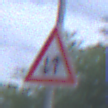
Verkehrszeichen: Gegenverkehr
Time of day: SunriseSunset
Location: Outdoor (Urban)
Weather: PartlyCloudy
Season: NotSpecified
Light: Natural